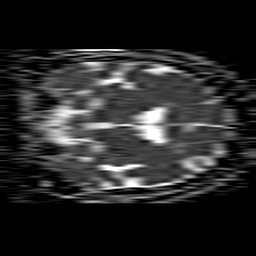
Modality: ADC
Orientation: coronal
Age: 72
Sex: male
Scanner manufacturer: philips
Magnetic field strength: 1.5 T
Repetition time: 4.6 s
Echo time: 0.08631 s